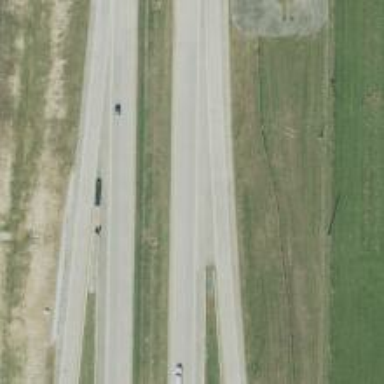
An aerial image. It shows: Motorway.